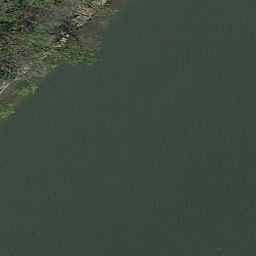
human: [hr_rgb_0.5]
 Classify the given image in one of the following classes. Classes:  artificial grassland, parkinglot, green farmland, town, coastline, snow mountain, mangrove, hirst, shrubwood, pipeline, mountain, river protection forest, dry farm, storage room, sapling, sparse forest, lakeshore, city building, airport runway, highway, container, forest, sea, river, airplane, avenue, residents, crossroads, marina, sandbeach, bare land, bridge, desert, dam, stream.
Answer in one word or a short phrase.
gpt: river protection forest